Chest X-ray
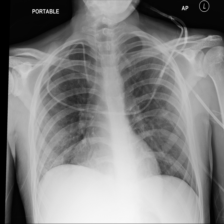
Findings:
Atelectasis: negative
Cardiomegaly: negative
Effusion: negative
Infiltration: positive
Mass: negative
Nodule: negative
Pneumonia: negative
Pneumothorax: negative
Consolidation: negative
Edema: negative
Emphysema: negative
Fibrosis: negative
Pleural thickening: negative
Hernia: negative